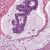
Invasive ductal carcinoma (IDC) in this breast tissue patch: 1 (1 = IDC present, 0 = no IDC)